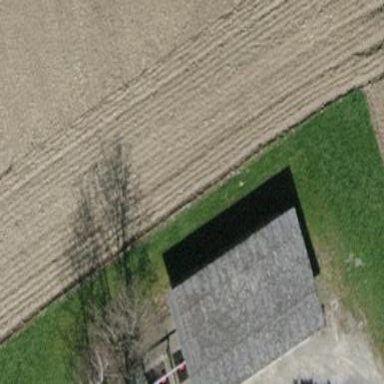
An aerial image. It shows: Shed building.